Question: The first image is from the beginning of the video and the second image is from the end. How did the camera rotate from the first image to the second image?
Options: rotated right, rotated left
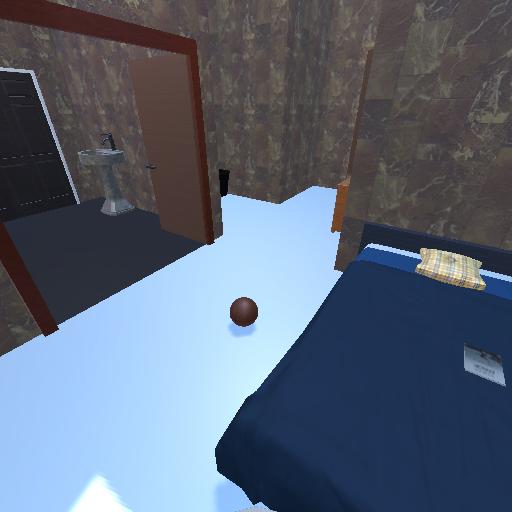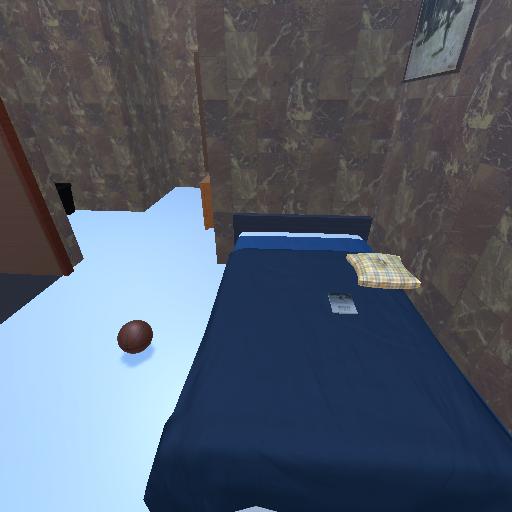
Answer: rotated right